Field crop: tomato
Growth stage: 2
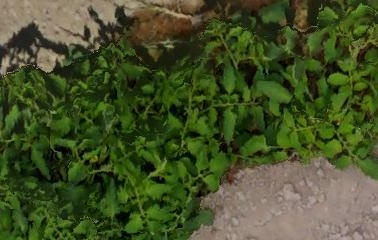
Species: tomato